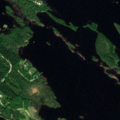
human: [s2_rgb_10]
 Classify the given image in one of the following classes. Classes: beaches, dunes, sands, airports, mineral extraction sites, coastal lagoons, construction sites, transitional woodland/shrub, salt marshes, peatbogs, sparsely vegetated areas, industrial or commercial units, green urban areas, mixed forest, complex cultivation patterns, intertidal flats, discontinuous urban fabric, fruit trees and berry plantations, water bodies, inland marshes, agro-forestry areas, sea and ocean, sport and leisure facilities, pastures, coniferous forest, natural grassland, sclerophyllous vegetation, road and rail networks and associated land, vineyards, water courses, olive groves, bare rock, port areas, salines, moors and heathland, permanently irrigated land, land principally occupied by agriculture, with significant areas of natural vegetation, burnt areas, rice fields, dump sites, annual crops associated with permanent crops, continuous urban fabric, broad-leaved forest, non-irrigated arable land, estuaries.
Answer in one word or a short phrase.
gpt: mixed forest, inland marshes, water bodies